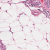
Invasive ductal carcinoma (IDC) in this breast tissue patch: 1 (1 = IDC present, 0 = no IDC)